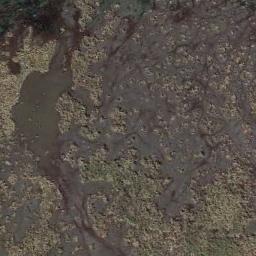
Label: wetland